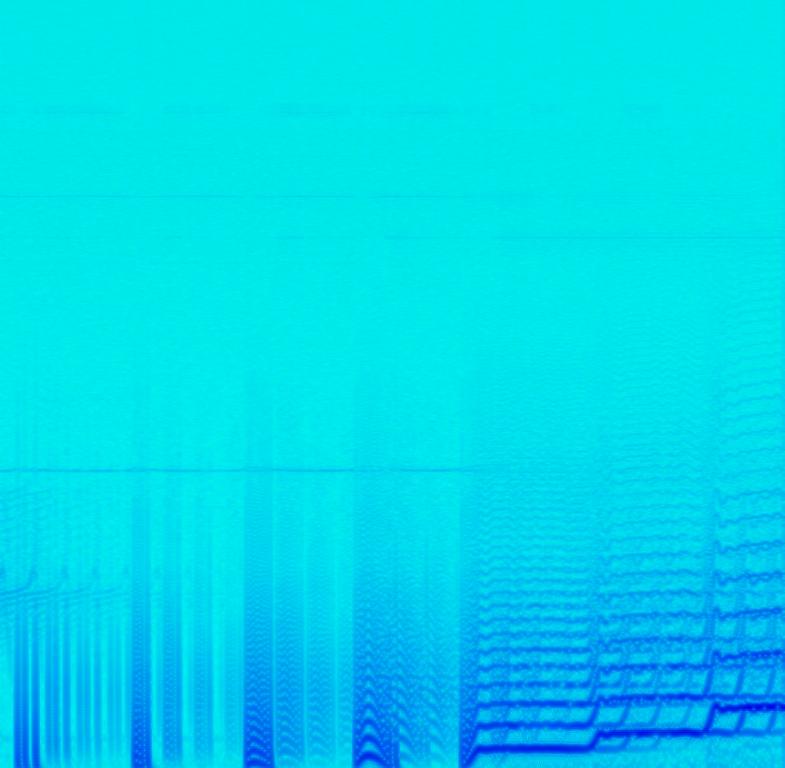
This song features the sound of a theremin. It starts off with the sound of a heartbeat played on the theremin itself. Then four ascending notes are played. There is a kind of continuous pad sound playing in the background. There are no other instruments in this song. There are no voices in this song.